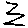
Label: zigzag